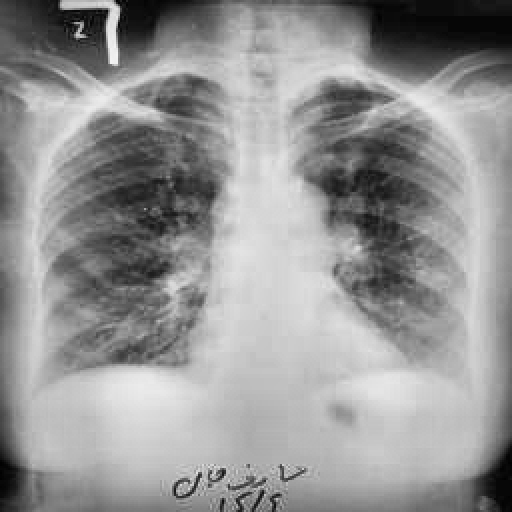
Finding: TUBERCULOSIS